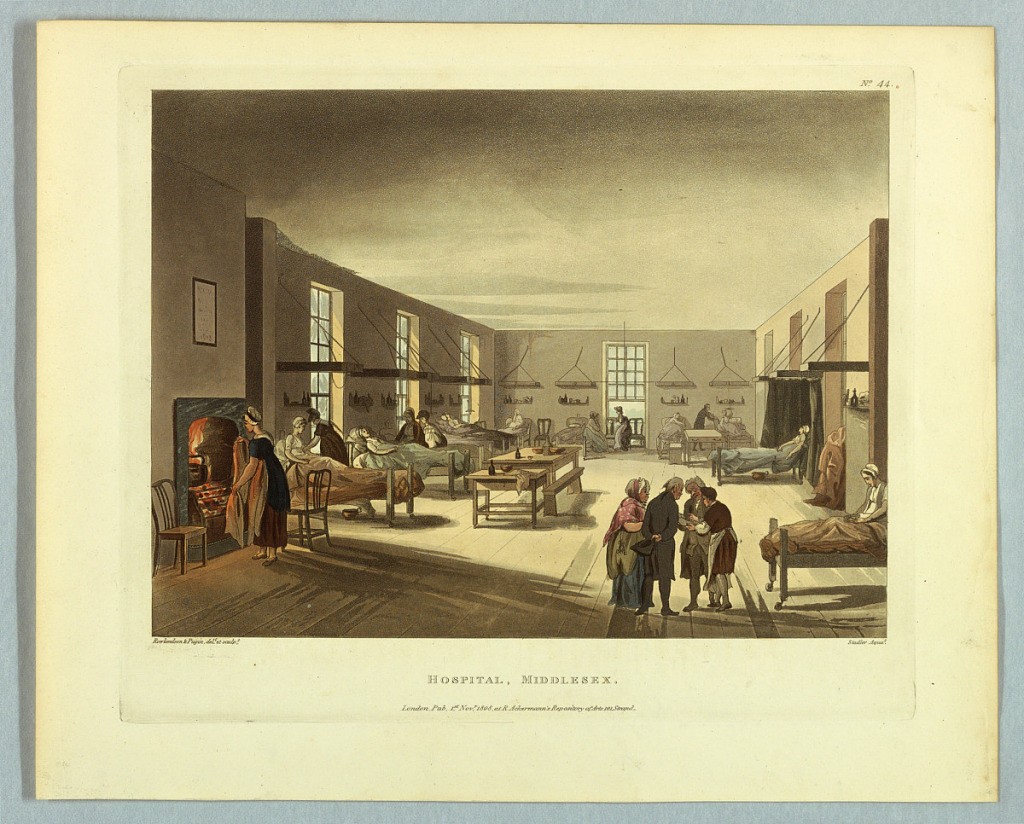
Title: Hospital, Middlesex, from "Ackermann's Repository"
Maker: Thomas Rowlandson, British, 1756–1827
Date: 1808
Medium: Aquatint, brush and watercolor on paper
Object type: Print
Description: Bare room, with occasional beds along the walls, holding female patients. Fireplace left, and two doctors, right foreground. Title, artists', and publisher's names below.